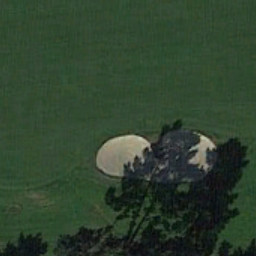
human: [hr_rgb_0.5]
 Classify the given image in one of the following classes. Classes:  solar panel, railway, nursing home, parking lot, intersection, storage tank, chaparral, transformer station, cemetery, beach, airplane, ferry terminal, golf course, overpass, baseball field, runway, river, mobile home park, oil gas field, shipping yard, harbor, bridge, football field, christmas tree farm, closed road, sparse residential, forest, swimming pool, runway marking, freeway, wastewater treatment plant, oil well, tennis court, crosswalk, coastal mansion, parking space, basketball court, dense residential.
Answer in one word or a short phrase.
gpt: golf course